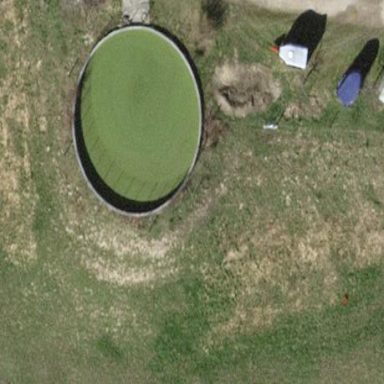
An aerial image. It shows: Storage tank building.